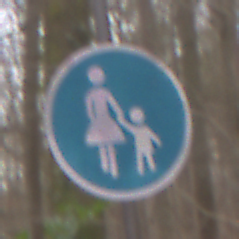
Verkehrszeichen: Gehweg
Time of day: Midday
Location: Outdoor (Nature)
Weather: Overcast
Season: Autumn
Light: Natural